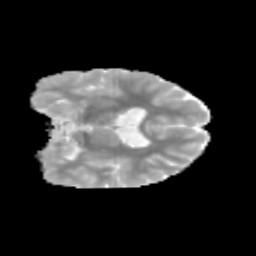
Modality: MD
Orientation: coronal
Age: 9
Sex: female
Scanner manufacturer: siemens
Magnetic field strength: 3 T
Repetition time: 3.8 s
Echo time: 0.07 s